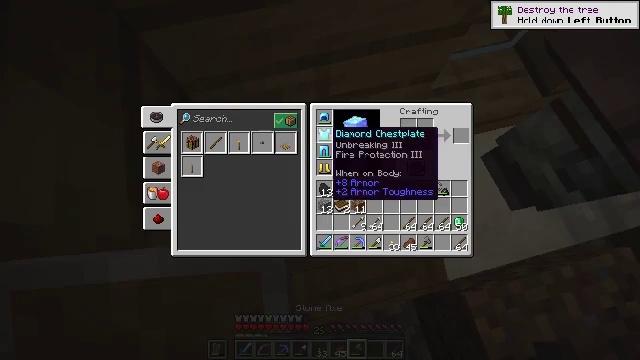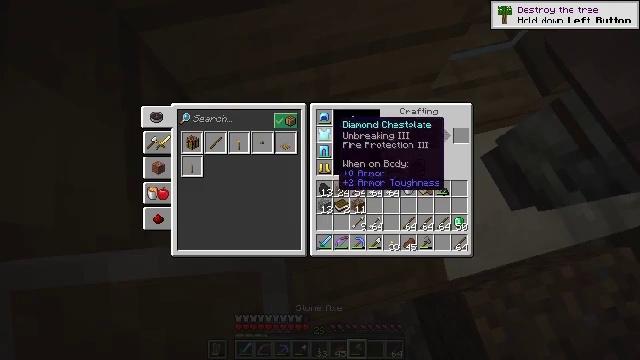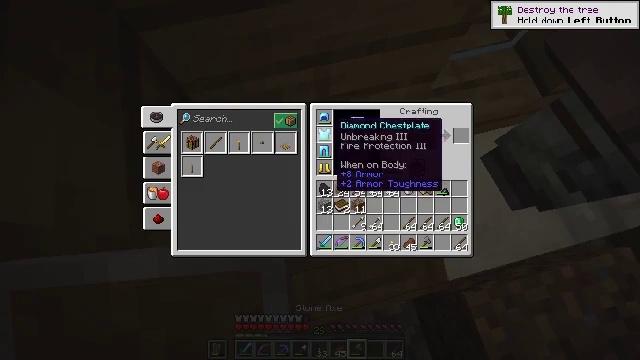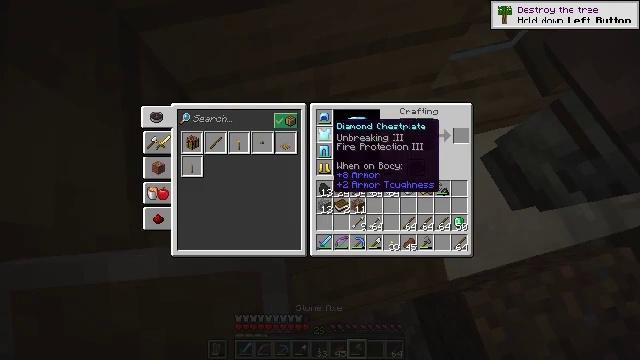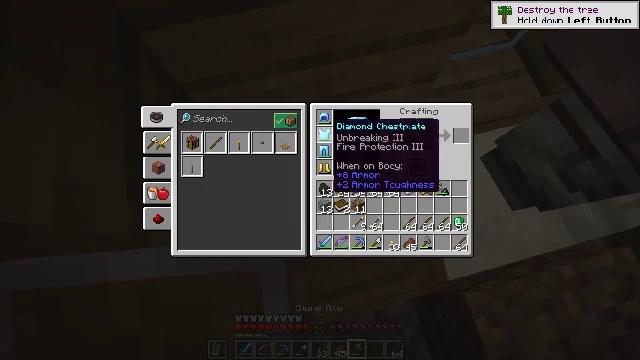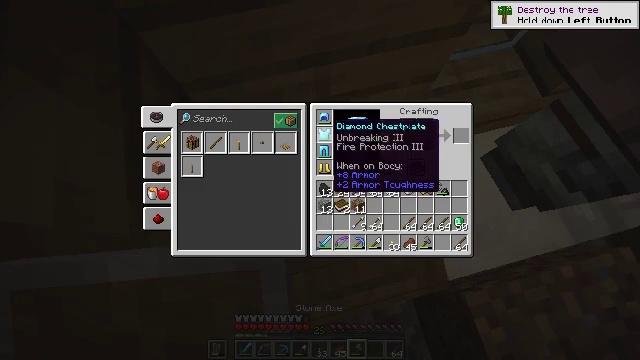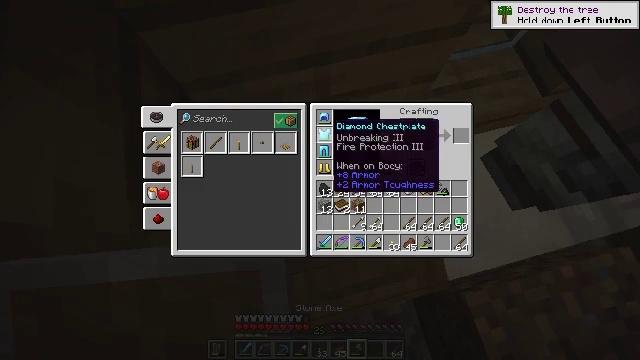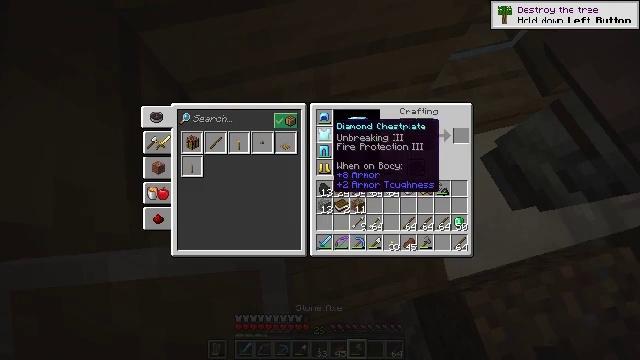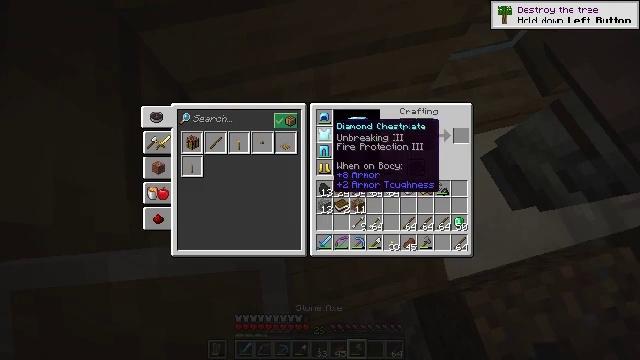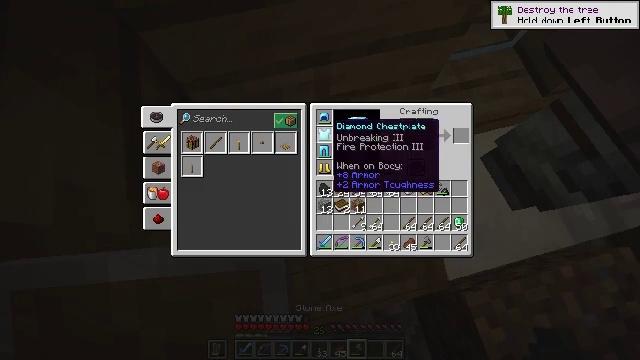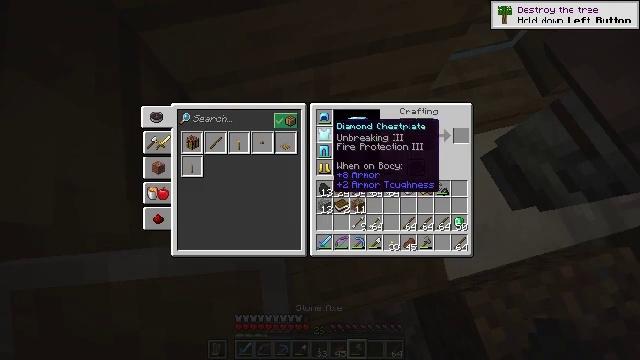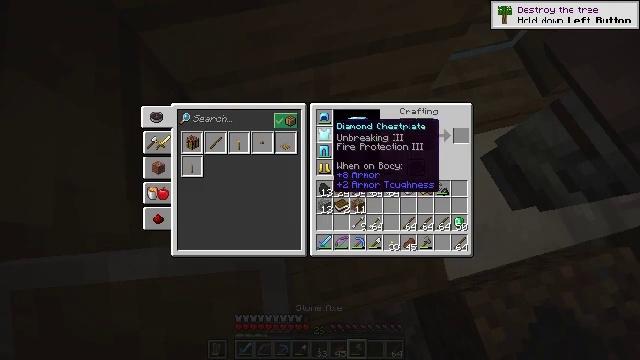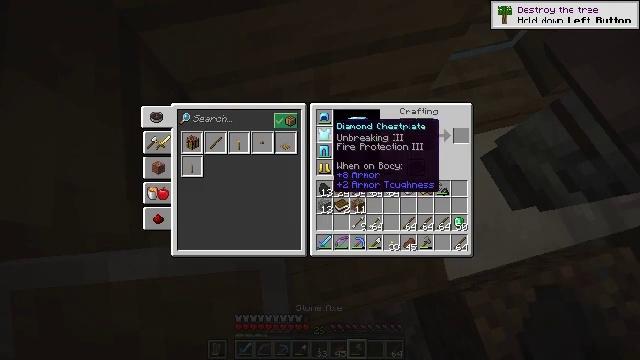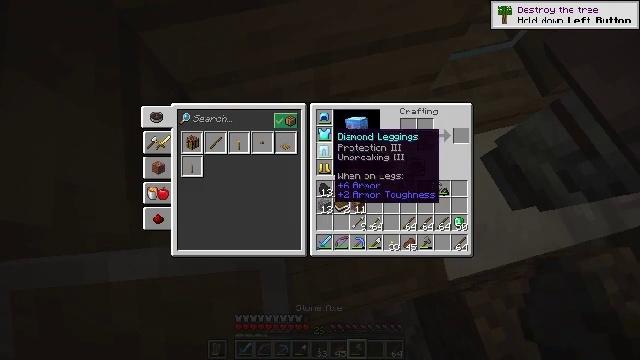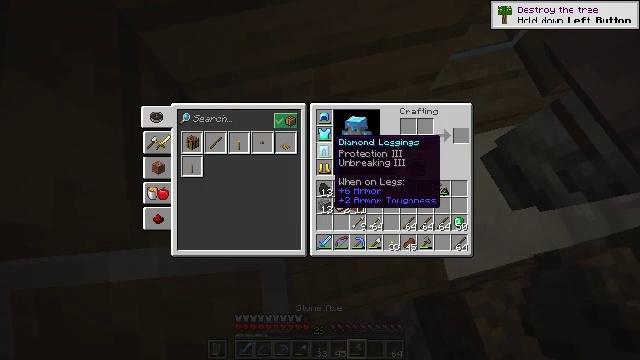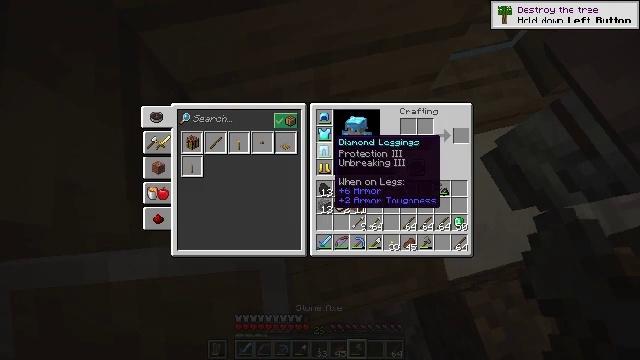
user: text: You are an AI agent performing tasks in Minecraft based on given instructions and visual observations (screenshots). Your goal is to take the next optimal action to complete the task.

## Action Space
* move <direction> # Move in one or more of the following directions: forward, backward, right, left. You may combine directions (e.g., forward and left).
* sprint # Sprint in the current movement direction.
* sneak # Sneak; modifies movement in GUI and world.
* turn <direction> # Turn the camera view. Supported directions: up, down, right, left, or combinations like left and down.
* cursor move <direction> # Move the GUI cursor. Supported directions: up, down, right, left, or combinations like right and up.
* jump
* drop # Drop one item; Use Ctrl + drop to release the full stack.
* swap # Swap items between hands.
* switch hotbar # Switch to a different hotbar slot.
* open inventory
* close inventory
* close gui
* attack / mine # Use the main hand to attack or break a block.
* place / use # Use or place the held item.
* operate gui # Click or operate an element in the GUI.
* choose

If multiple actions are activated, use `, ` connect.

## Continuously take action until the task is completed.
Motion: motion action
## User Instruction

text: Destroy the lectern to reuse it.
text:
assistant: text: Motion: cursor move right and up
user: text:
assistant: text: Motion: no_op
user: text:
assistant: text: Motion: no_op
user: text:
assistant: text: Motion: no_op
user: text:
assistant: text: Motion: no_op
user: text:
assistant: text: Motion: no_op
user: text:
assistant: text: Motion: no_op
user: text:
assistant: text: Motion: no_op
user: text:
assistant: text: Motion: no_op
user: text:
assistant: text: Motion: no_op
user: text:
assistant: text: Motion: no_op
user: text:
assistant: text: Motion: no_op
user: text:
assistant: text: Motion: cursor move down
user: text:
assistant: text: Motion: no_op
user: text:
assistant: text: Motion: no_op
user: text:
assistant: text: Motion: no_op
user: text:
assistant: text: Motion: no_op
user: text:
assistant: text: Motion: no_op
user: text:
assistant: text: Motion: no_op
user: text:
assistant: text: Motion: no_op
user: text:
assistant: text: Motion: no_op
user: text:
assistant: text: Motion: no_op
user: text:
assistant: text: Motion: no_op
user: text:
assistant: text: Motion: no_op
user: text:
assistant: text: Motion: no_op
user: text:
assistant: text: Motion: cursor move up
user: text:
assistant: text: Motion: cursor move up
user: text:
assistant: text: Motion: no_op
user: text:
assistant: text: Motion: no_op
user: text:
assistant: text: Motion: no_op